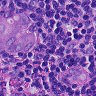
Metastatic tissue present: yes